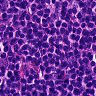
Metastatic tissue present: no